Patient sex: F
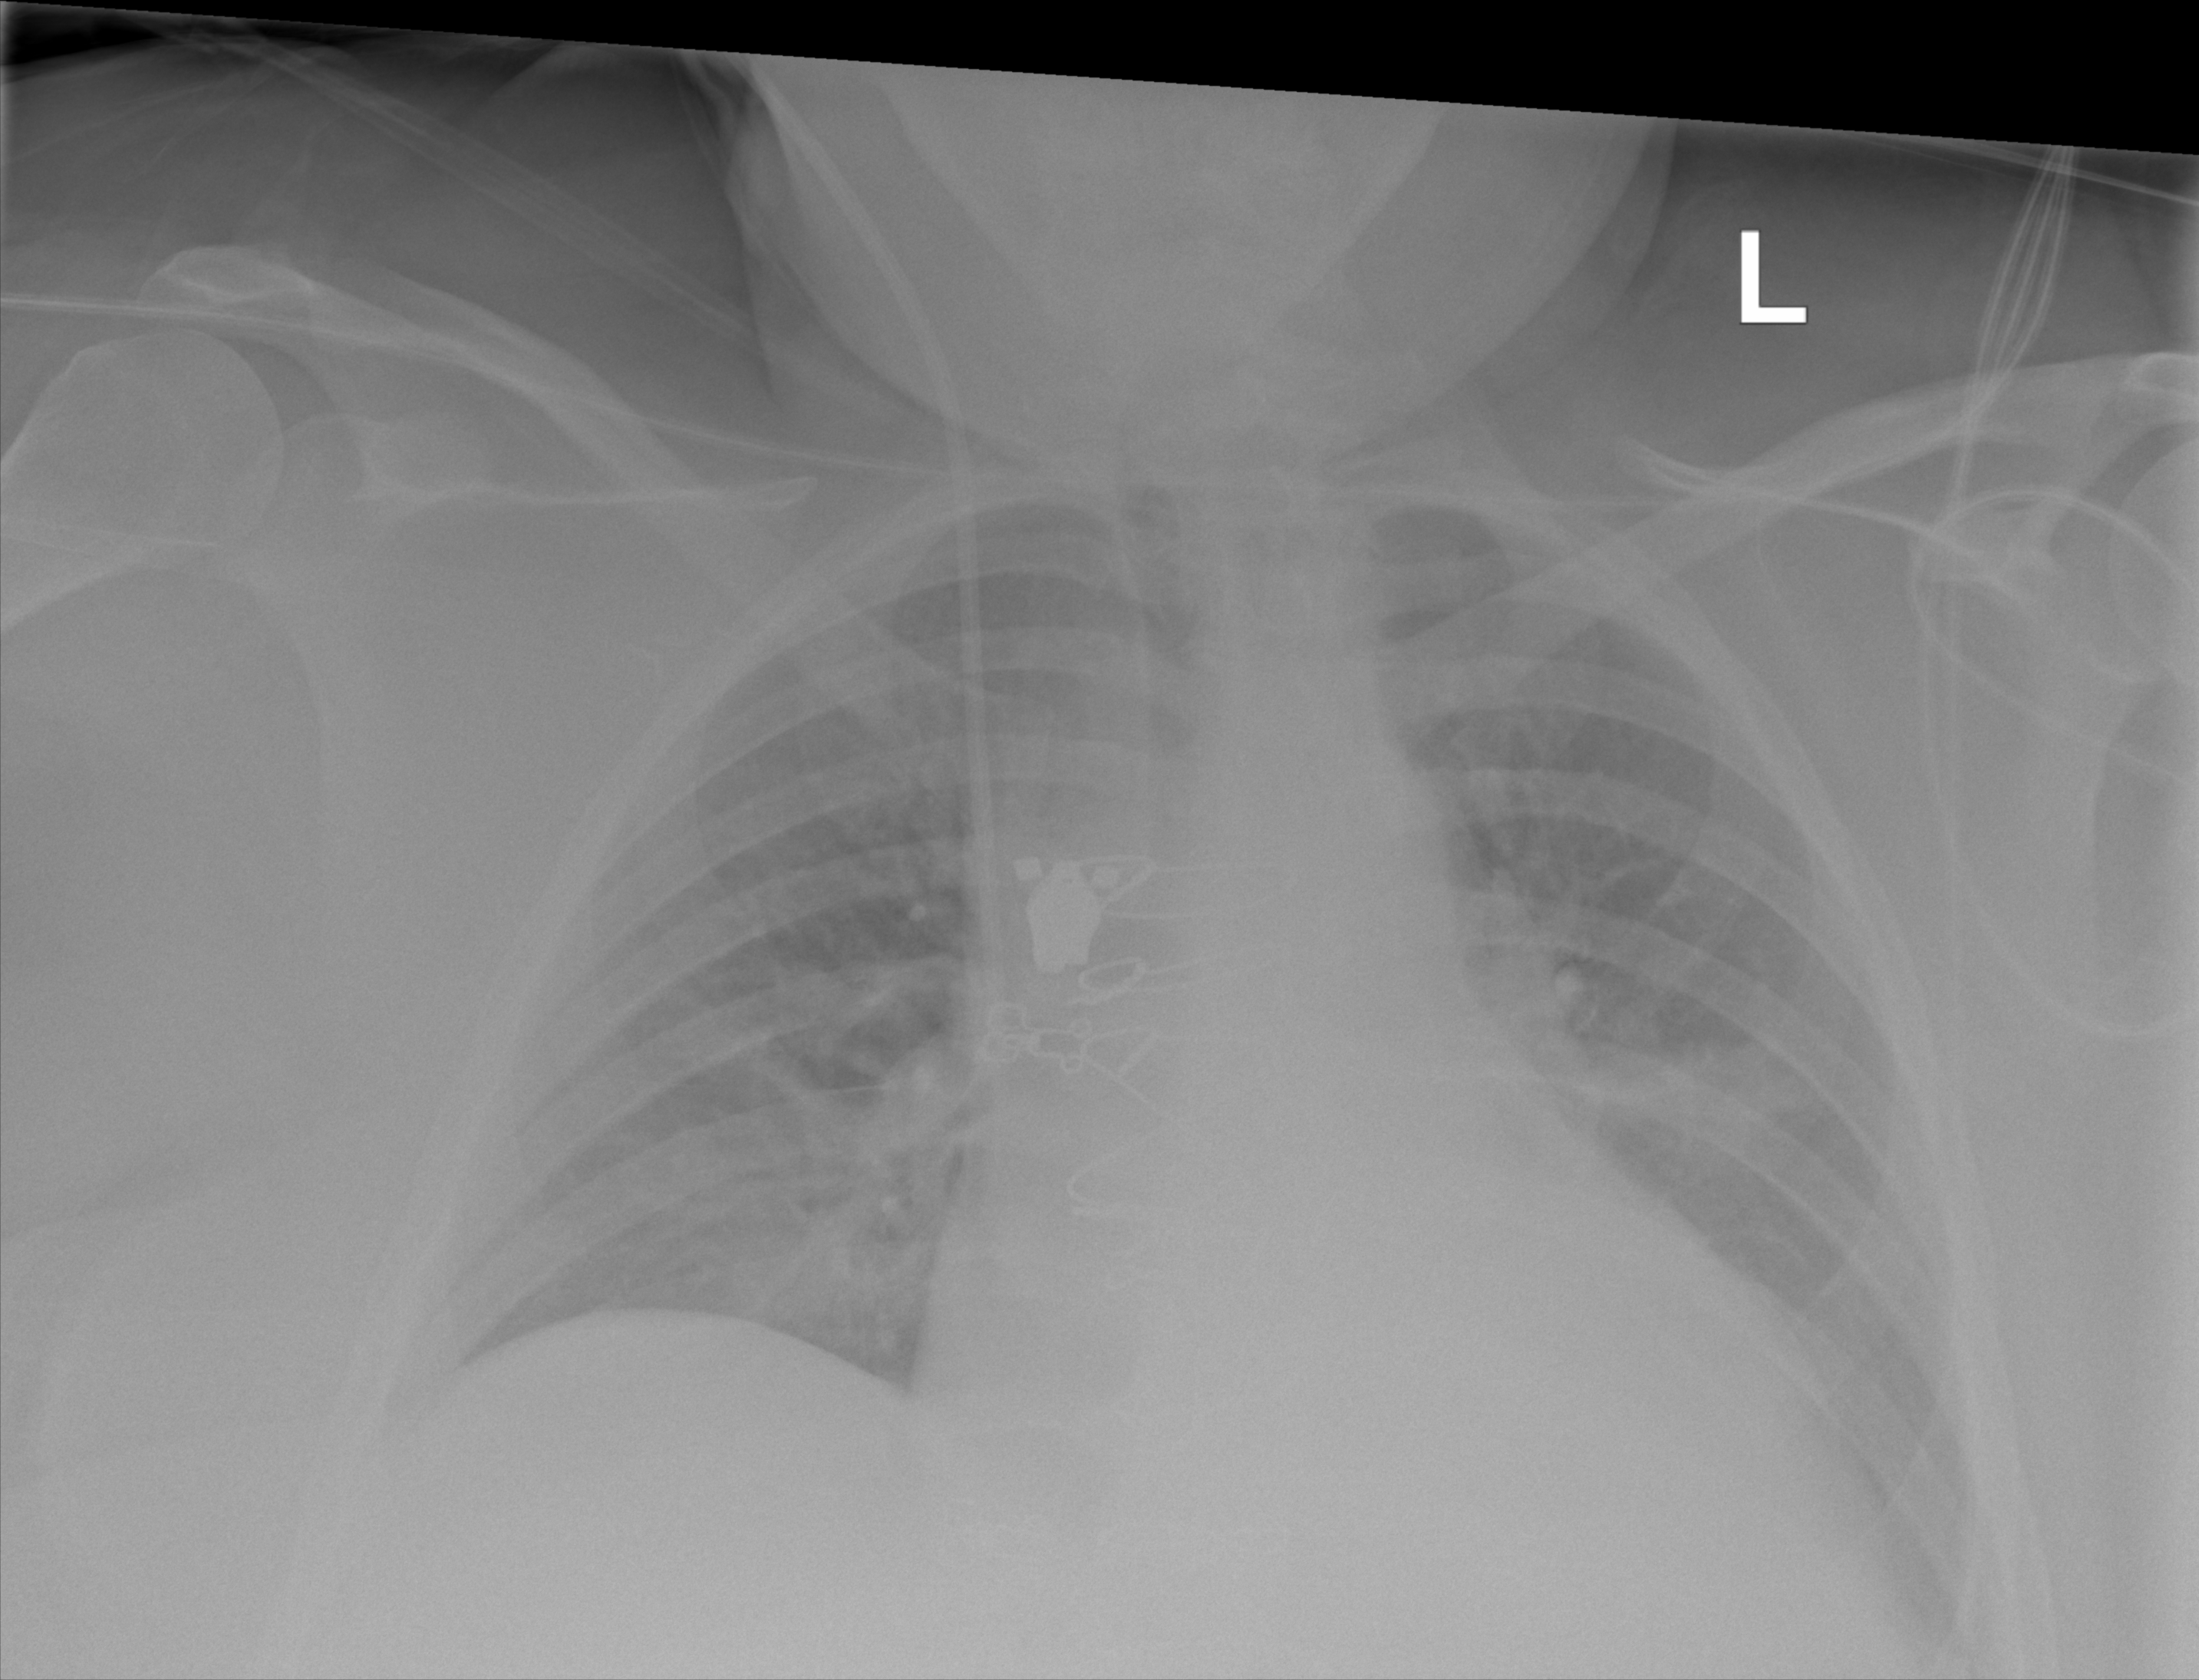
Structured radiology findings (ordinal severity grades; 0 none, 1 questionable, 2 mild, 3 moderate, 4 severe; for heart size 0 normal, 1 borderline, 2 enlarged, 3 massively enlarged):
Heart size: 2
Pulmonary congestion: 2
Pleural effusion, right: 0
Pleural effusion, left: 2
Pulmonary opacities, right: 2
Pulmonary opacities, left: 2
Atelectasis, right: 2
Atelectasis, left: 2